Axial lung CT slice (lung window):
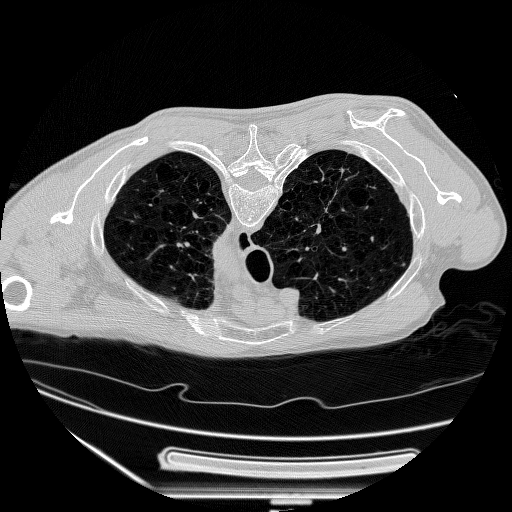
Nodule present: no